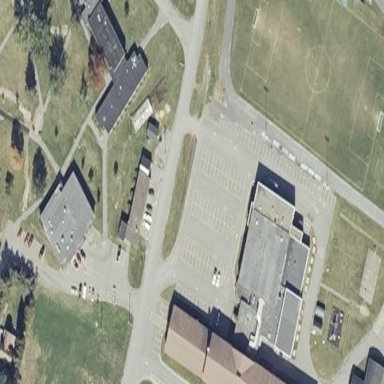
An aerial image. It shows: School.